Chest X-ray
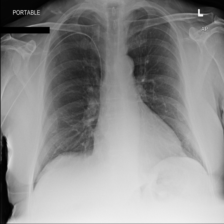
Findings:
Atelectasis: negative
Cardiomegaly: negative
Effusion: negative
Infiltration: negative
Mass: negative
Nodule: negative
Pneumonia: negative
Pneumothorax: negative
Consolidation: negative
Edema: negative
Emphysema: negative
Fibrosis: negative
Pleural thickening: negative
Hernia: negative